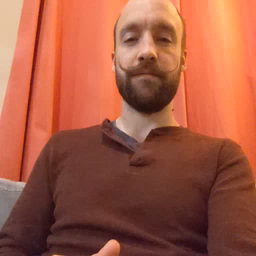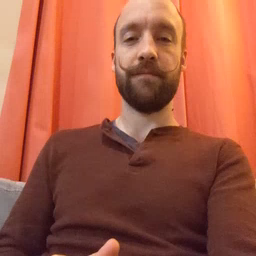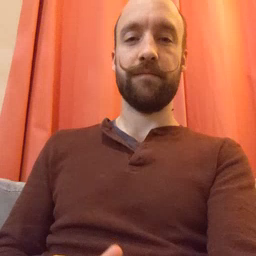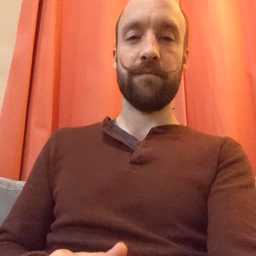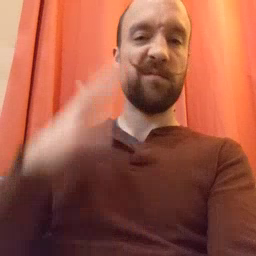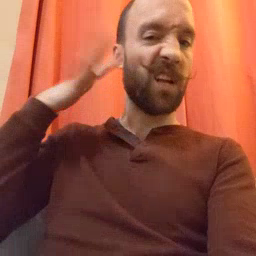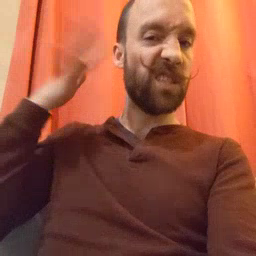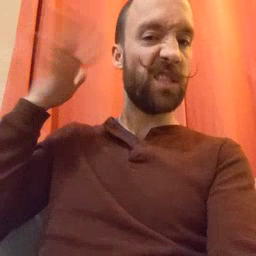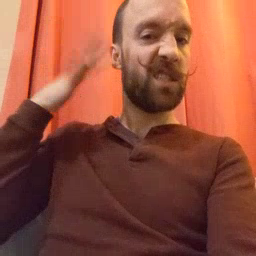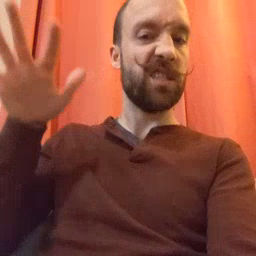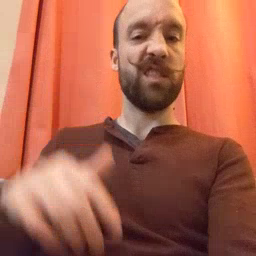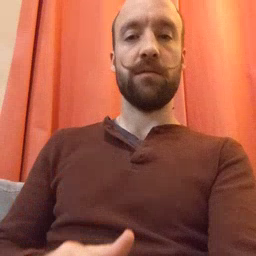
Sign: noisy